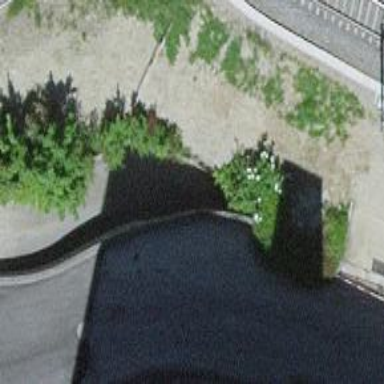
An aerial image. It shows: Parking entrance.